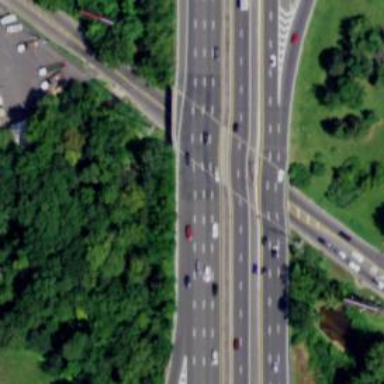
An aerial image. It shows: Motorway bridge spanning urban freeway/expressway.